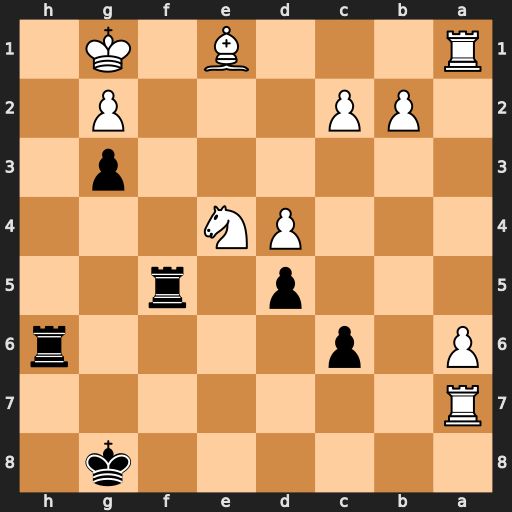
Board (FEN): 6k1/R7/P1p4r/3p1r2/3PN3/6p1/1PP3P1/R3B1K1
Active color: b
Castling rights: -
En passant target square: -
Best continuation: Rh1+ Kxh1 Rf1#